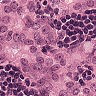
Metastatic tissue present: yes